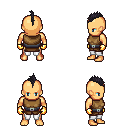
a pixel art fantasy rpg character, male body template, human, tanned skin, leather chest armor, white pants, raven mohawk hairstyle, gold gloves, four views (front, back, left, right), 2x2 character sprite sheet, small pixel art, hard edges, no anti-aliasing